Question: I have installed the Eclipse plug-in as described on <URL> and debugging JavaScript basically works. I can set breakpoints in my JavaScript source files and when I run the JavaScript code in Chrome, Eclipse stops the execution and opens the perspective. Stepping through the code works fine, and I can also see the local and global variables in the view.
When clicking on one of the variables, the detail view shows an error message, though:
'''
Helper script failed on remote: _com_chromium_debug_helper is not defined
'''
Did I miss something during the installation?

Added an issue on the project's page: <URL>
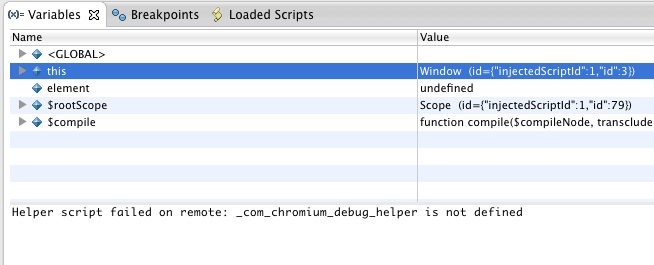
Answer: Most likely you should open an issue at the project page. It is definitely a bug and fixing it might require additional context from you.
This is internals of ChromeDevTools SDK's workaround for WebKit Remote Debugging protocol limitations.